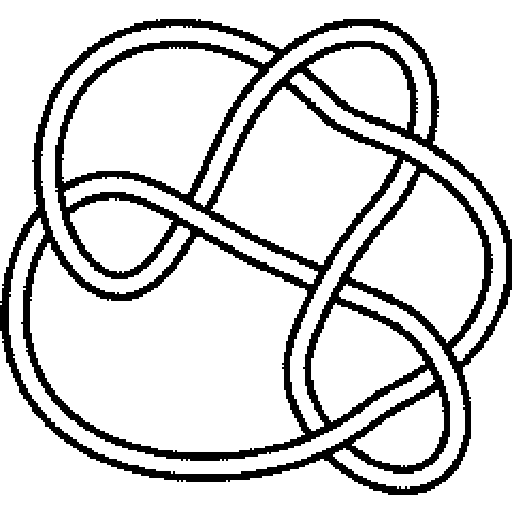
Crossing number: 7